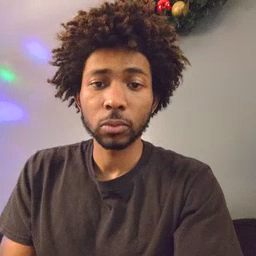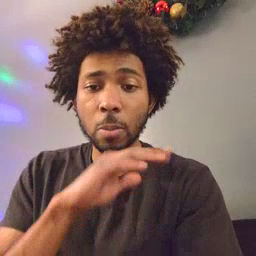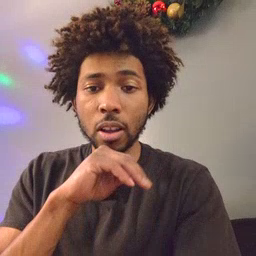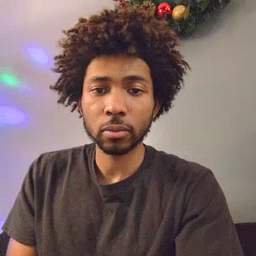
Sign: pig